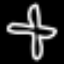
Label: airplane